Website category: auto
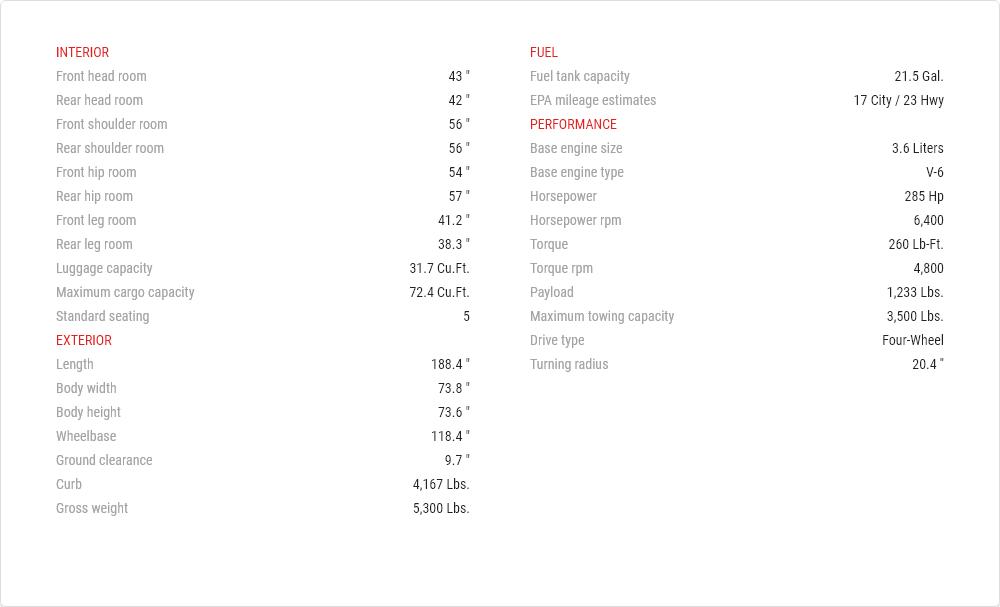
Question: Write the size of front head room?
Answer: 43 "

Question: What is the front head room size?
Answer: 43 "

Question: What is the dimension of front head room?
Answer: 43 "

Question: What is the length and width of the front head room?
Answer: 43 "

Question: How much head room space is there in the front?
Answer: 43 "

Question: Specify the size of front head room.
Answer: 43 "

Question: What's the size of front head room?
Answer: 43 "

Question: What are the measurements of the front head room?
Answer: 43 "

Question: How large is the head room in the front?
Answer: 43 "

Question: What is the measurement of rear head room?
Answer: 42 "

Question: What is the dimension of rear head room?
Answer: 42 "

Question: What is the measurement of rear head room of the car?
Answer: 42 "

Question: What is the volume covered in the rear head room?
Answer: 42 "

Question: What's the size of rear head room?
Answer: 42 "

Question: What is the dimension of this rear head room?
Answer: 42 "

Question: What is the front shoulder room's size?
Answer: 56 "

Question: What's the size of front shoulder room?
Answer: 56 "

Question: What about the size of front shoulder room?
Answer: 56 "

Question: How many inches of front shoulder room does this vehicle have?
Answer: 56 "

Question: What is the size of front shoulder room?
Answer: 56 "

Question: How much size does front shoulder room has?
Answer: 56 "

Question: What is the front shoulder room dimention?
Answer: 56 "

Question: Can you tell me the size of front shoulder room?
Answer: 56 "

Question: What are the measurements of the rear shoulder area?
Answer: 56 "

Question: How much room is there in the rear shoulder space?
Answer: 56 "

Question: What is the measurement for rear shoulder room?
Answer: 56 "

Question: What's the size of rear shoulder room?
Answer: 56 "

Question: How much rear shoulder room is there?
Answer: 56 "

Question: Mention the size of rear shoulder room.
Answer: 56 "

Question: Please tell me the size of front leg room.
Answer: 41.2 "

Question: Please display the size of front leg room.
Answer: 41.2 "

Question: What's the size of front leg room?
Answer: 41.2 "

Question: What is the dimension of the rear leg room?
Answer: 38.3 "

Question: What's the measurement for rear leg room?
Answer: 38.3 "

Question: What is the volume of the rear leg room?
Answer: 38.3 "

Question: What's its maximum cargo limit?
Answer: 31.7 cu.ft.

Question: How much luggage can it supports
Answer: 31.7 cu.ft.

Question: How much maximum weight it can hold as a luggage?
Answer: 31.7 cu.ft.

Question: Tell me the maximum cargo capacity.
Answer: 31.7 cu.ft.

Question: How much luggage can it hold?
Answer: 31.7 cu.ft.

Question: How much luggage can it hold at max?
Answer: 31.7 cu.ft.

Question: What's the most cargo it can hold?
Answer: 31.7 cu.ft.

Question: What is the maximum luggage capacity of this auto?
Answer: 31.7 cu.ft.

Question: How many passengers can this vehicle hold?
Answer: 5

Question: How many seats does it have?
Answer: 5

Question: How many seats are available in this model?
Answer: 5

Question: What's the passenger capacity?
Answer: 5

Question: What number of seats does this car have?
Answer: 5

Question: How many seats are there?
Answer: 5

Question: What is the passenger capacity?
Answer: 5

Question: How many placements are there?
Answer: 5

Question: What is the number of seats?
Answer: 5

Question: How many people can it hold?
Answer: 5

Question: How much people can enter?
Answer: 5

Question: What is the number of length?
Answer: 188.4 "

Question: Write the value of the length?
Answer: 188.4 "

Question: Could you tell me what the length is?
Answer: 188.4 "

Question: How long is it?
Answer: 188.4 "

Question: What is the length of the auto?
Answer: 188.4 "

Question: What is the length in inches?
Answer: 188.4 "

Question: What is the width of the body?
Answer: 73.8 "

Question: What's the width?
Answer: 73.8 "

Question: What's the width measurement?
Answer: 73.8 "

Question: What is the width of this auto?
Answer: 73.8 "